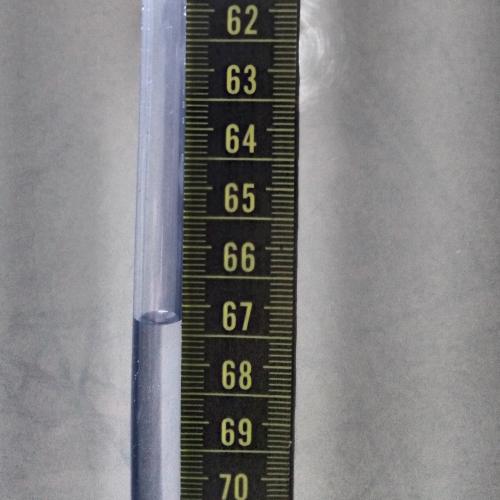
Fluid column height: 67.3 cm